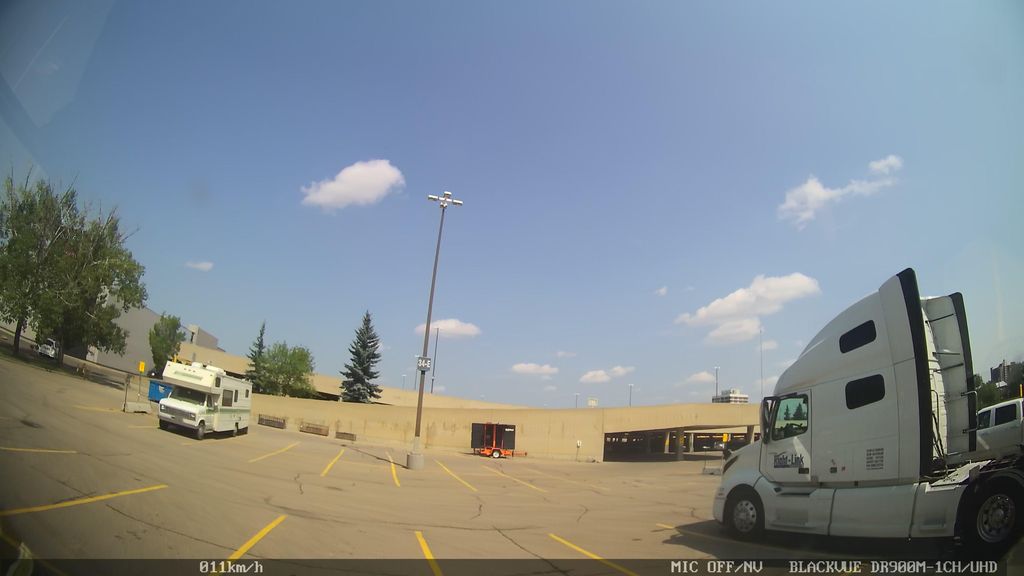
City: edmonton